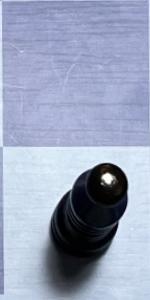
Label: Bishop_Black